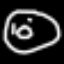
Label: donut